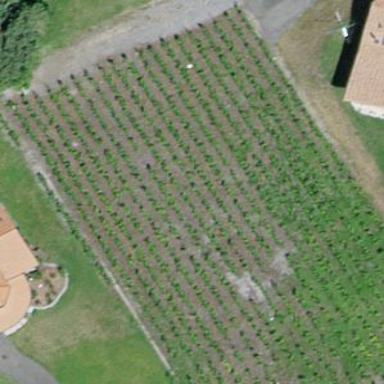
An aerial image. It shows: Vineyard.